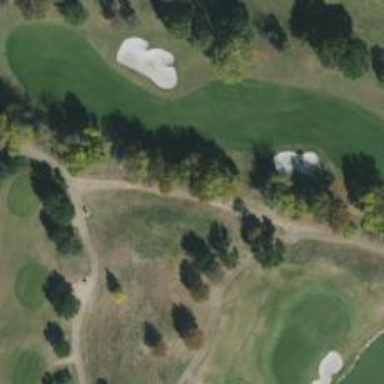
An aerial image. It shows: Path for golf carts.